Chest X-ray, PA view. Patient: 64 years old, sex M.
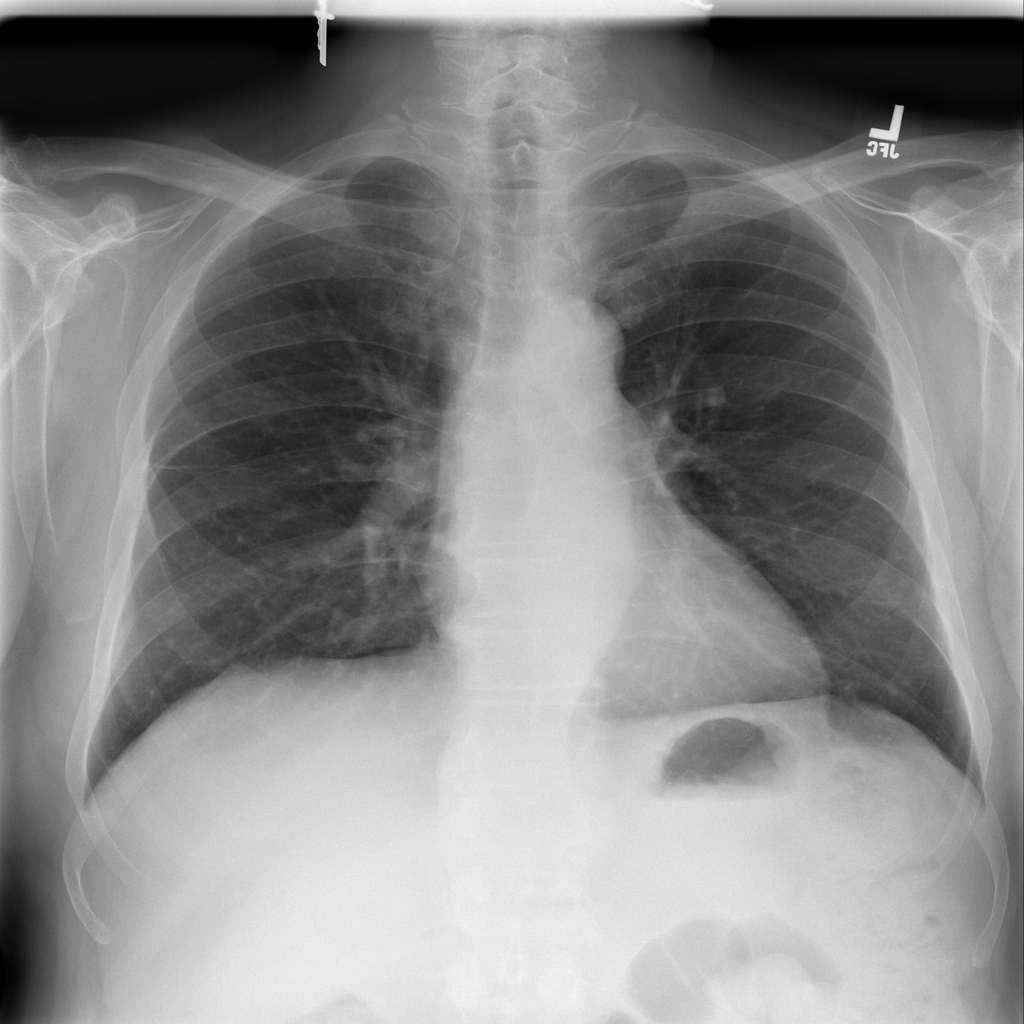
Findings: No Finding